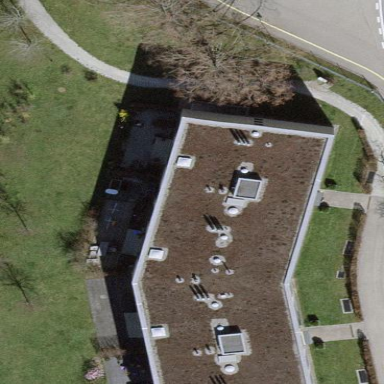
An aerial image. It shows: Building with green roof.